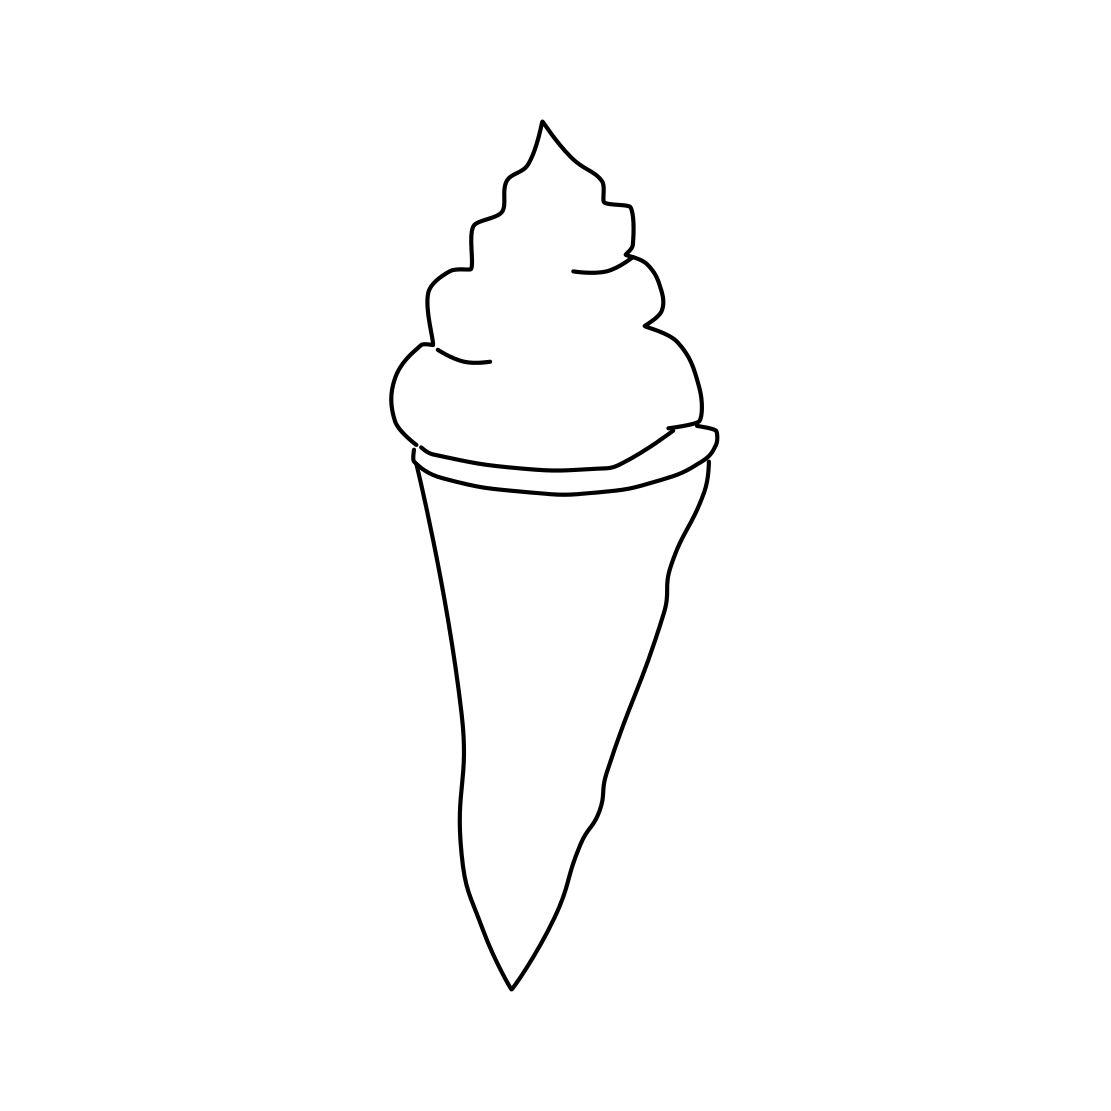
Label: ice-cream-cone